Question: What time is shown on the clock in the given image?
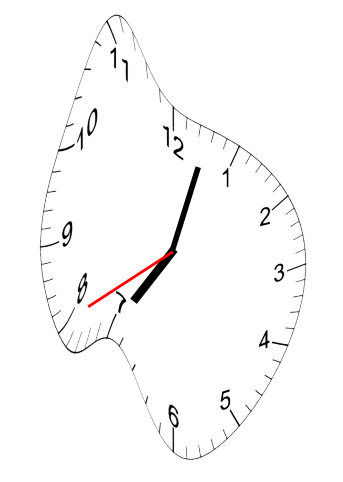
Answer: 07:02:40